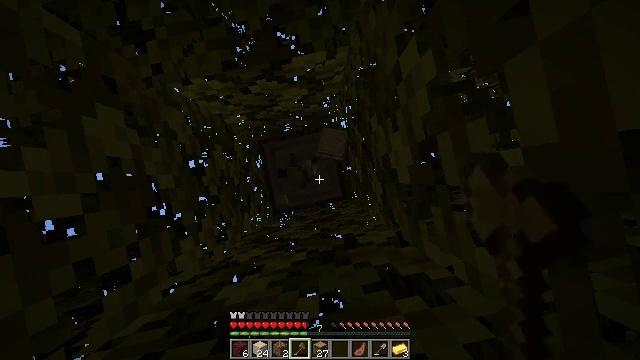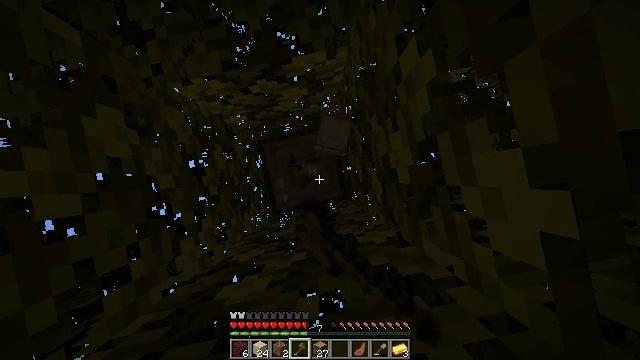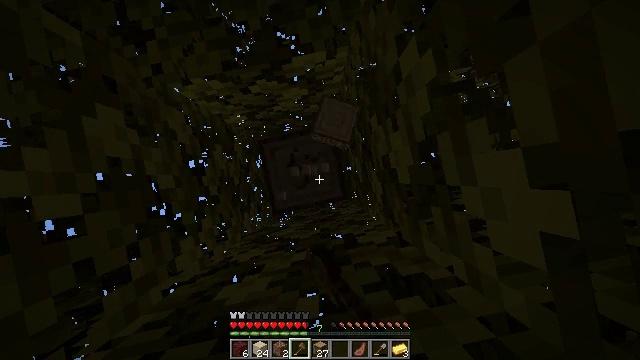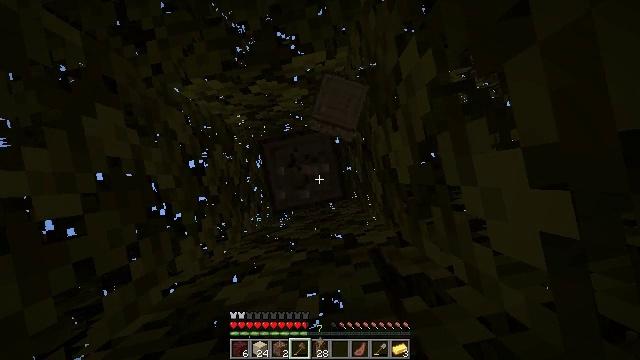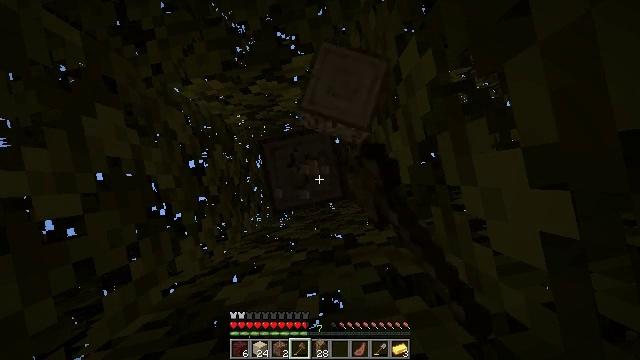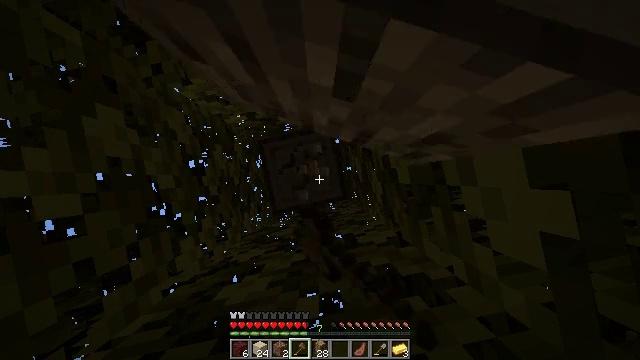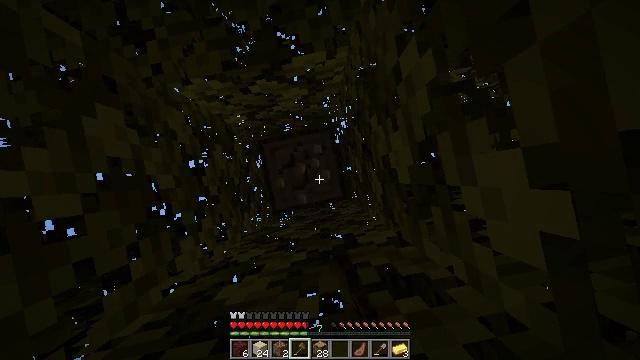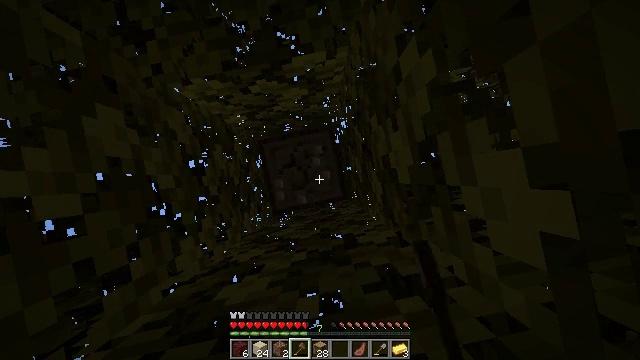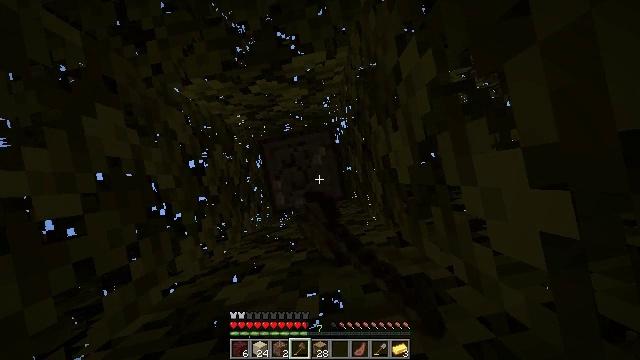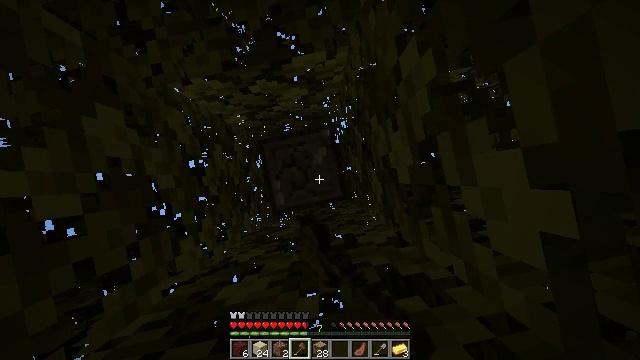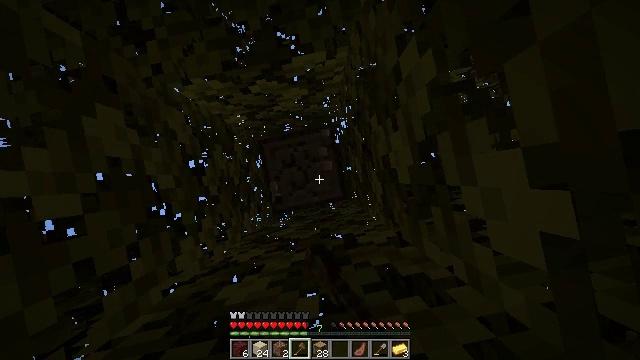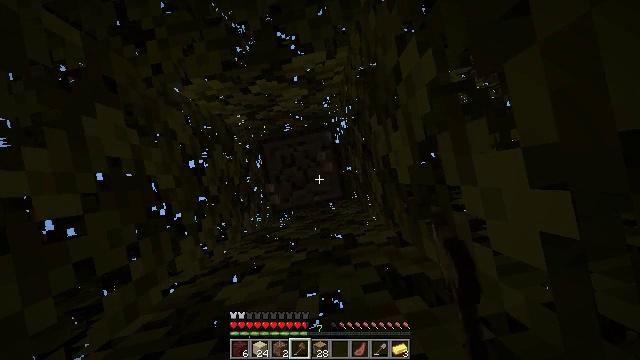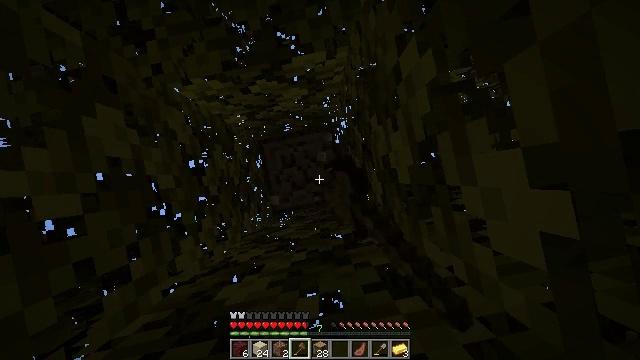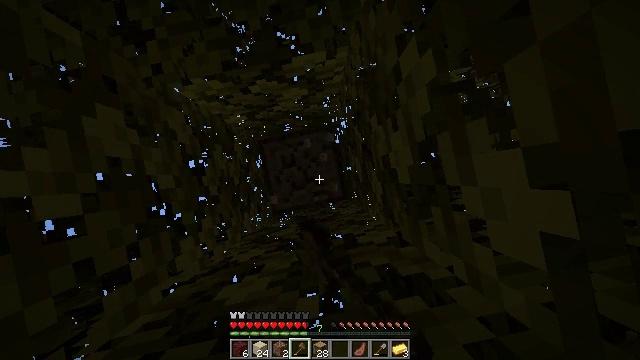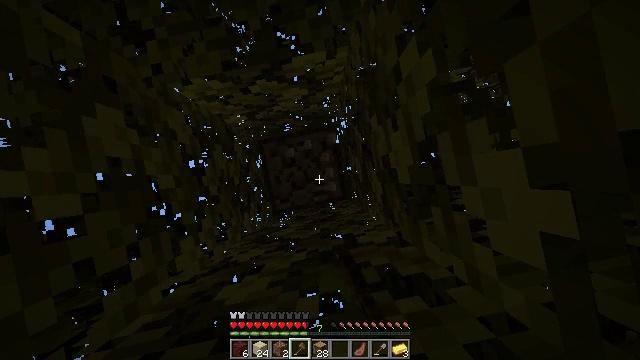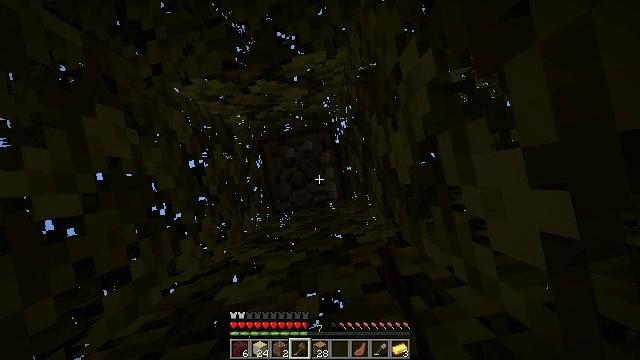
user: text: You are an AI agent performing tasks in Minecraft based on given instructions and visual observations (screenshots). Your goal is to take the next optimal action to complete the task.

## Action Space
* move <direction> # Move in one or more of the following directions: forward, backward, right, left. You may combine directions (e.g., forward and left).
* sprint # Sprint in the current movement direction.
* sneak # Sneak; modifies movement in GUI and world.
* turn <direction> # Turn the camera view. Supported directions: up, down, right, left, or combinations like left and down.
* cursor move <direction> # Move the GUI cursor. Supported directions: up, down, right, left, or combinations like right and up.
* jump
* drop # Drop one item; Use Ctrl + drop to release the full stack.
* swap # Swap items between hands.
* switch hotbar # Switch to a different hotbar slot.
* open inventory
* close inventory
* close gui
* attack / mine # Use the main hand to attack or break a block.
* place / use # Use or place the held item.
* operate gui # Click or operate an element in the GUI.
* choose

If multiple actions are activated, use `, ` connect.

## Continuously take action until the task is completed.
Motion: motion action
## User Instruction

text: Chop down the oak log.
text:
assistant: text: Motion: attack / mine
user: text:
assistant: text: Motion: attack / mine
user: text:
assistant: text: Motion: attack / mine
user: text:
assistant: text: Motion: attack / mine
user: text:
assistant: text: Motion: attack / mine
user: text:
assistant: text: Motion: attack / mine
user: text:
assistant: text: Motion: attack / mine
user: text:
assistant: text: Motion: attack / mine
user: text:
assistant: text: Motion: attack / mine
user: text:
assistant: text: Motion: attack / mine
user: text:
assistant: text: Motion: attack / mine
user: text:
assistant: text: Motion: attack / mine
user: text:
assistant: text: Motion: attack / mine
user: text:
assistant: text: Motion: attack / mine
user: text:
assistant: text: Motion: attack / mine
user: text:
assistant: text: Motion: attack / mine
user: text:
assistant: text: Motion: attack / mine
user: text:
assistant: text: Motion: attack / mine
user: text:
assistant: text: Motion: attack / mine
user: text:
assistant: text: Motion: attack / mine
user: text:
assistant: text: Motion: attack / mine
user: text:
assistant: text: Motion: attack / mine
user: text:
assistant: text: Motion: attack / mine
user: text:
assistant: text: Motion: attack / mine
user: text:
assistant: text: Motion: attack / mine
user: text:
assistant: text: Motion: attack / mine
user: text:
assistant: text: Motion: attack / mine
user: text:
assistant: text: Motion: attack / mine
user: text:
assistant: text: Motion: attack / mine
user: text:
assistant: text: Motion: no_op